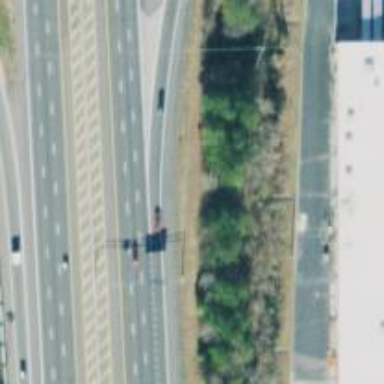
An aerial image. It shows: Motorway junction.